Interaction volume radius: 5 \u00c5
Interaction volume height: 10 \u00c5
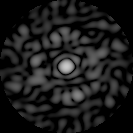
Disorder parameter: 0.8504